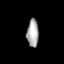
Tissue: lung
Cell type: Endothelial cells
Senescence score: 0.6114
Nuclear area (px): 320
Mean DAPI intensity: 168.306